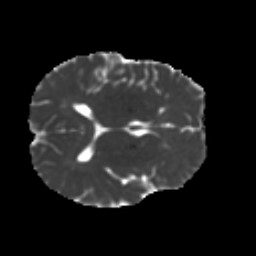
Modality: MD
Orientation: axial
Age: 30
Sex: male
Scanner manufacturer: ge
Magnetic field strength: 3 T
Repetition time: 7.8 s
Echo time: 0.0607 s